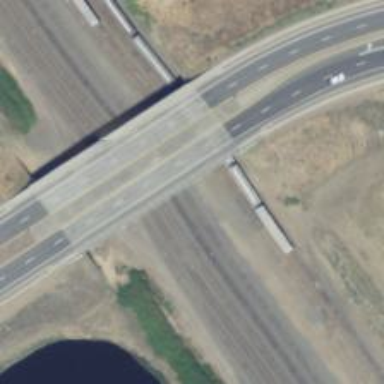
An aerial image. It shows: Primary highway expressway that includes bridge.